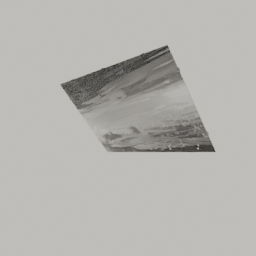
Label: decoration